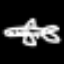
Label: airplane